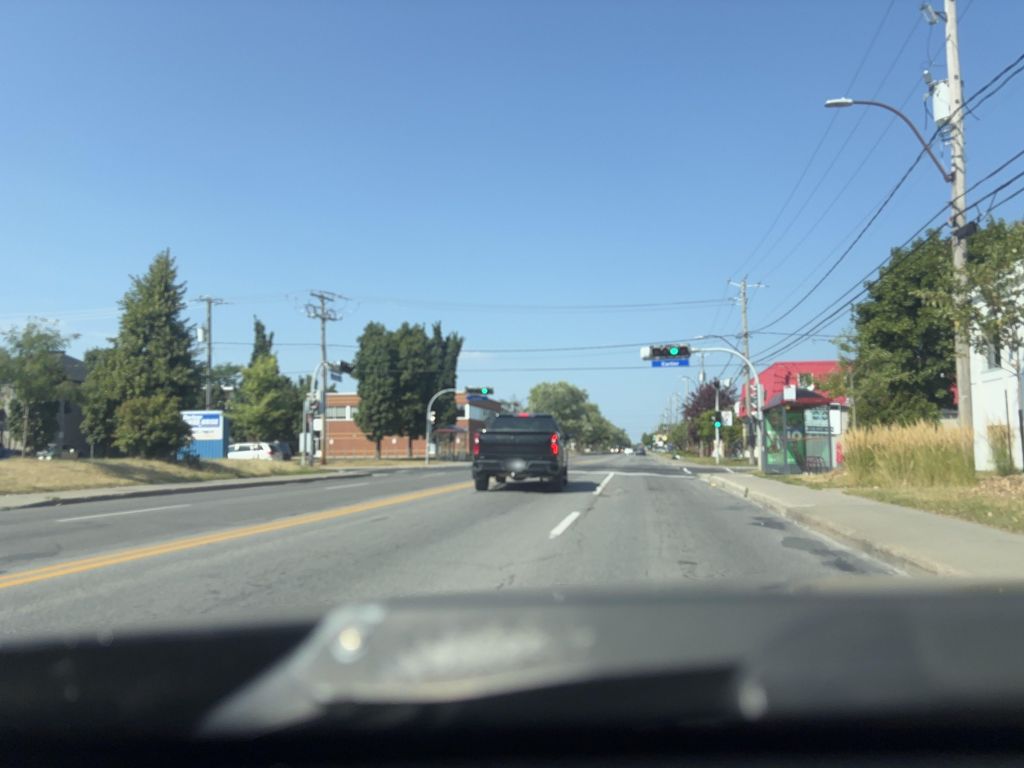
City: montreal